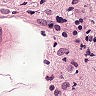
Metastatic tissue present: yes